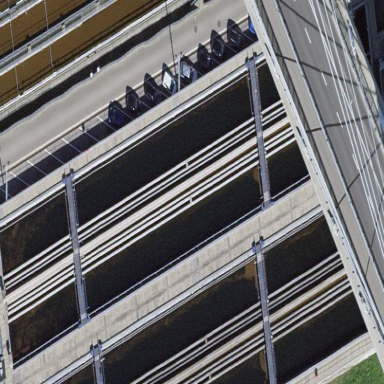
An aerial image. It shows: Body of wastewater.